Question: SharePoint 2013 uses iframes for the popups which causes issues when using a modified masterpage. The iframe has a class of .ms-dlgFrame and the element I am trying to hide is .navbar. I have tried using CSS with,
'''
.ms-dlgFrame .navbar {
display: none;
}
'''
but it did not work. Using javascipt I am able to tell if the iframe class exists but when I try to hide the navbar it hides the navbar on the main page instead of the popup. The javascript I am using is,
'''
if (document.getElementsByClassName('ms-dlgFrame').length) {
document.getElementsByClassName('navbar')[0].style.Display='none';
}
'''
How can I hide the navbar on the popup but not the main page?

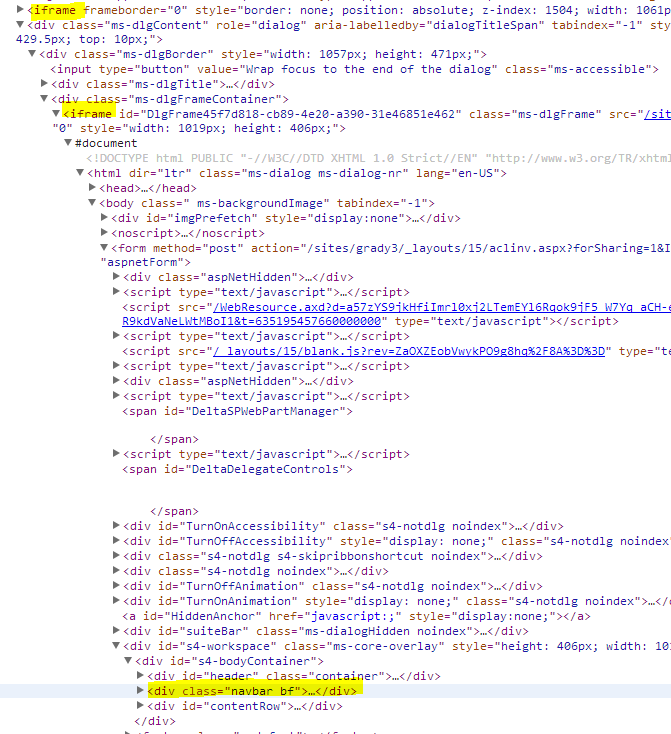
Answer: The iframe is a separate document, so the iframe content cannot be treated as a child element, as far as CSS goes. You need to address the iframe content directly.
<URL> talks about how to do this. Just give your iframe an ID so the jQuery selector will work.
'''
$("#iFrame").contents().find("#someDiv").removeClass("hidden");
'''